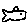
Label: fish